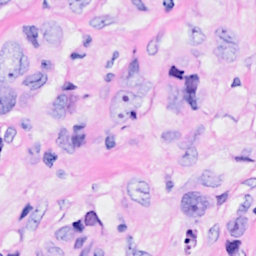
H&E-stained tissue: Breast